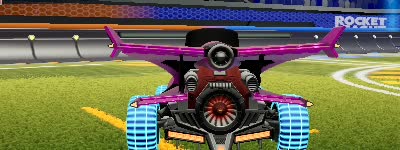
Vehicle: aftershock